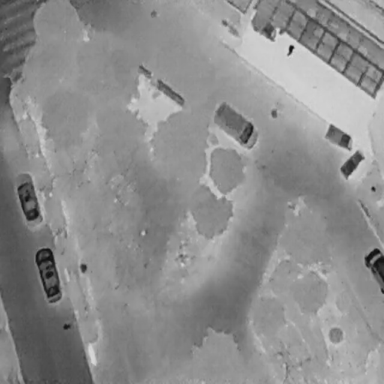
There are seven objects shown in the infrared image, including six Cars, and a Person.